Field crop: tomato
Growth stage: 2
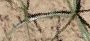
Species: cyperus